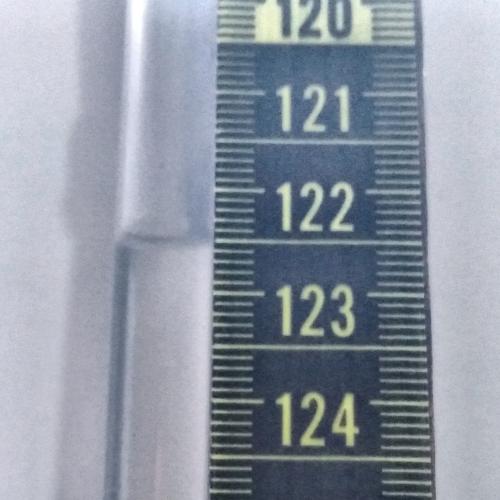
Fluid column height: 122.5 cm